Question: I am using generic Diabetes data,
'''
datGluBMIAge <- dat[, .(freq = sum(freq)), by=list(Glucose_cat, BMI_cat, Age_cat, Outcome_cat)]
datGluBMIAge<- datGluBMIAge[!(is.na(datGluBMIAge$Age_cat))]
datGluBMIAge<- datGluBMIAge[!(is.na(datGluBMIAge$Glucose_cat))]
datGluBMIAge<- datGluBMIAge[!(is.na(datGluBMIAge$BMI_cat))]
setnames(datGluBMIAge, old = c('Glucose_cat', 'Age_cat','Outcome_cat', 'BMI_cat'), new = c('Glucose', 'Age','Diabetes','BMI'))
ggplot(datGluBMIAge,aes(axis1= Diabetes, axis2=Glucose, axis3 = BMI, axis4 = Age, y = freq)) +
geom_alluvium(aes(fill=Diabetes),aes.bind=TRUE, reverse = FALSE, alpha=0.9) +
scale_fill_manual(labels = c("Negative", "Positive"), values = c("#0066BA", "#FF9400")) +
scale_x_discrete(limits = c("Diabetes", "Glucose","BMI", "Age"), expand = c(0, 0)) +
scale_y_continuous(labels = NULL, expand = c(0,0))+
theme(axis.text.x=element_text(margin = margin(t = 0, unit='pt')),
axis.title.x = element_text(vjust = 0),
panel.grid.major = element_blank(),
panel.grid.minor = element_blank(),
panel.background = element_blank(),
axis.line = element_blank(),
axis.ticks = element_blank(),
legend.position = "none")+
geom_stratum(alpha=1, reverse = FALSE) +
geom_text(stat="stratum", label.strata= TRUE, reverse = FALSE) +
ylab(NULL)+xlab(NULL) +
geom_vline(xintercept = 0)
'''
Above code produces this plot:

I have two question based on the above plot
1. there are various links going from Glucose="Normal" to BMI='30-35', how do i arrange them such a way that i see only one link going from Glucose="Normal" to BMI='30-35' and all the others
2. How can I change the color scheme between axis?for example if I want different colors between Glucose and BMI,and even different color between BMI and Age? How can I do it using the ggalluvial library?
any leads would be appreciated. Thank you for your time. Regards,Trupti
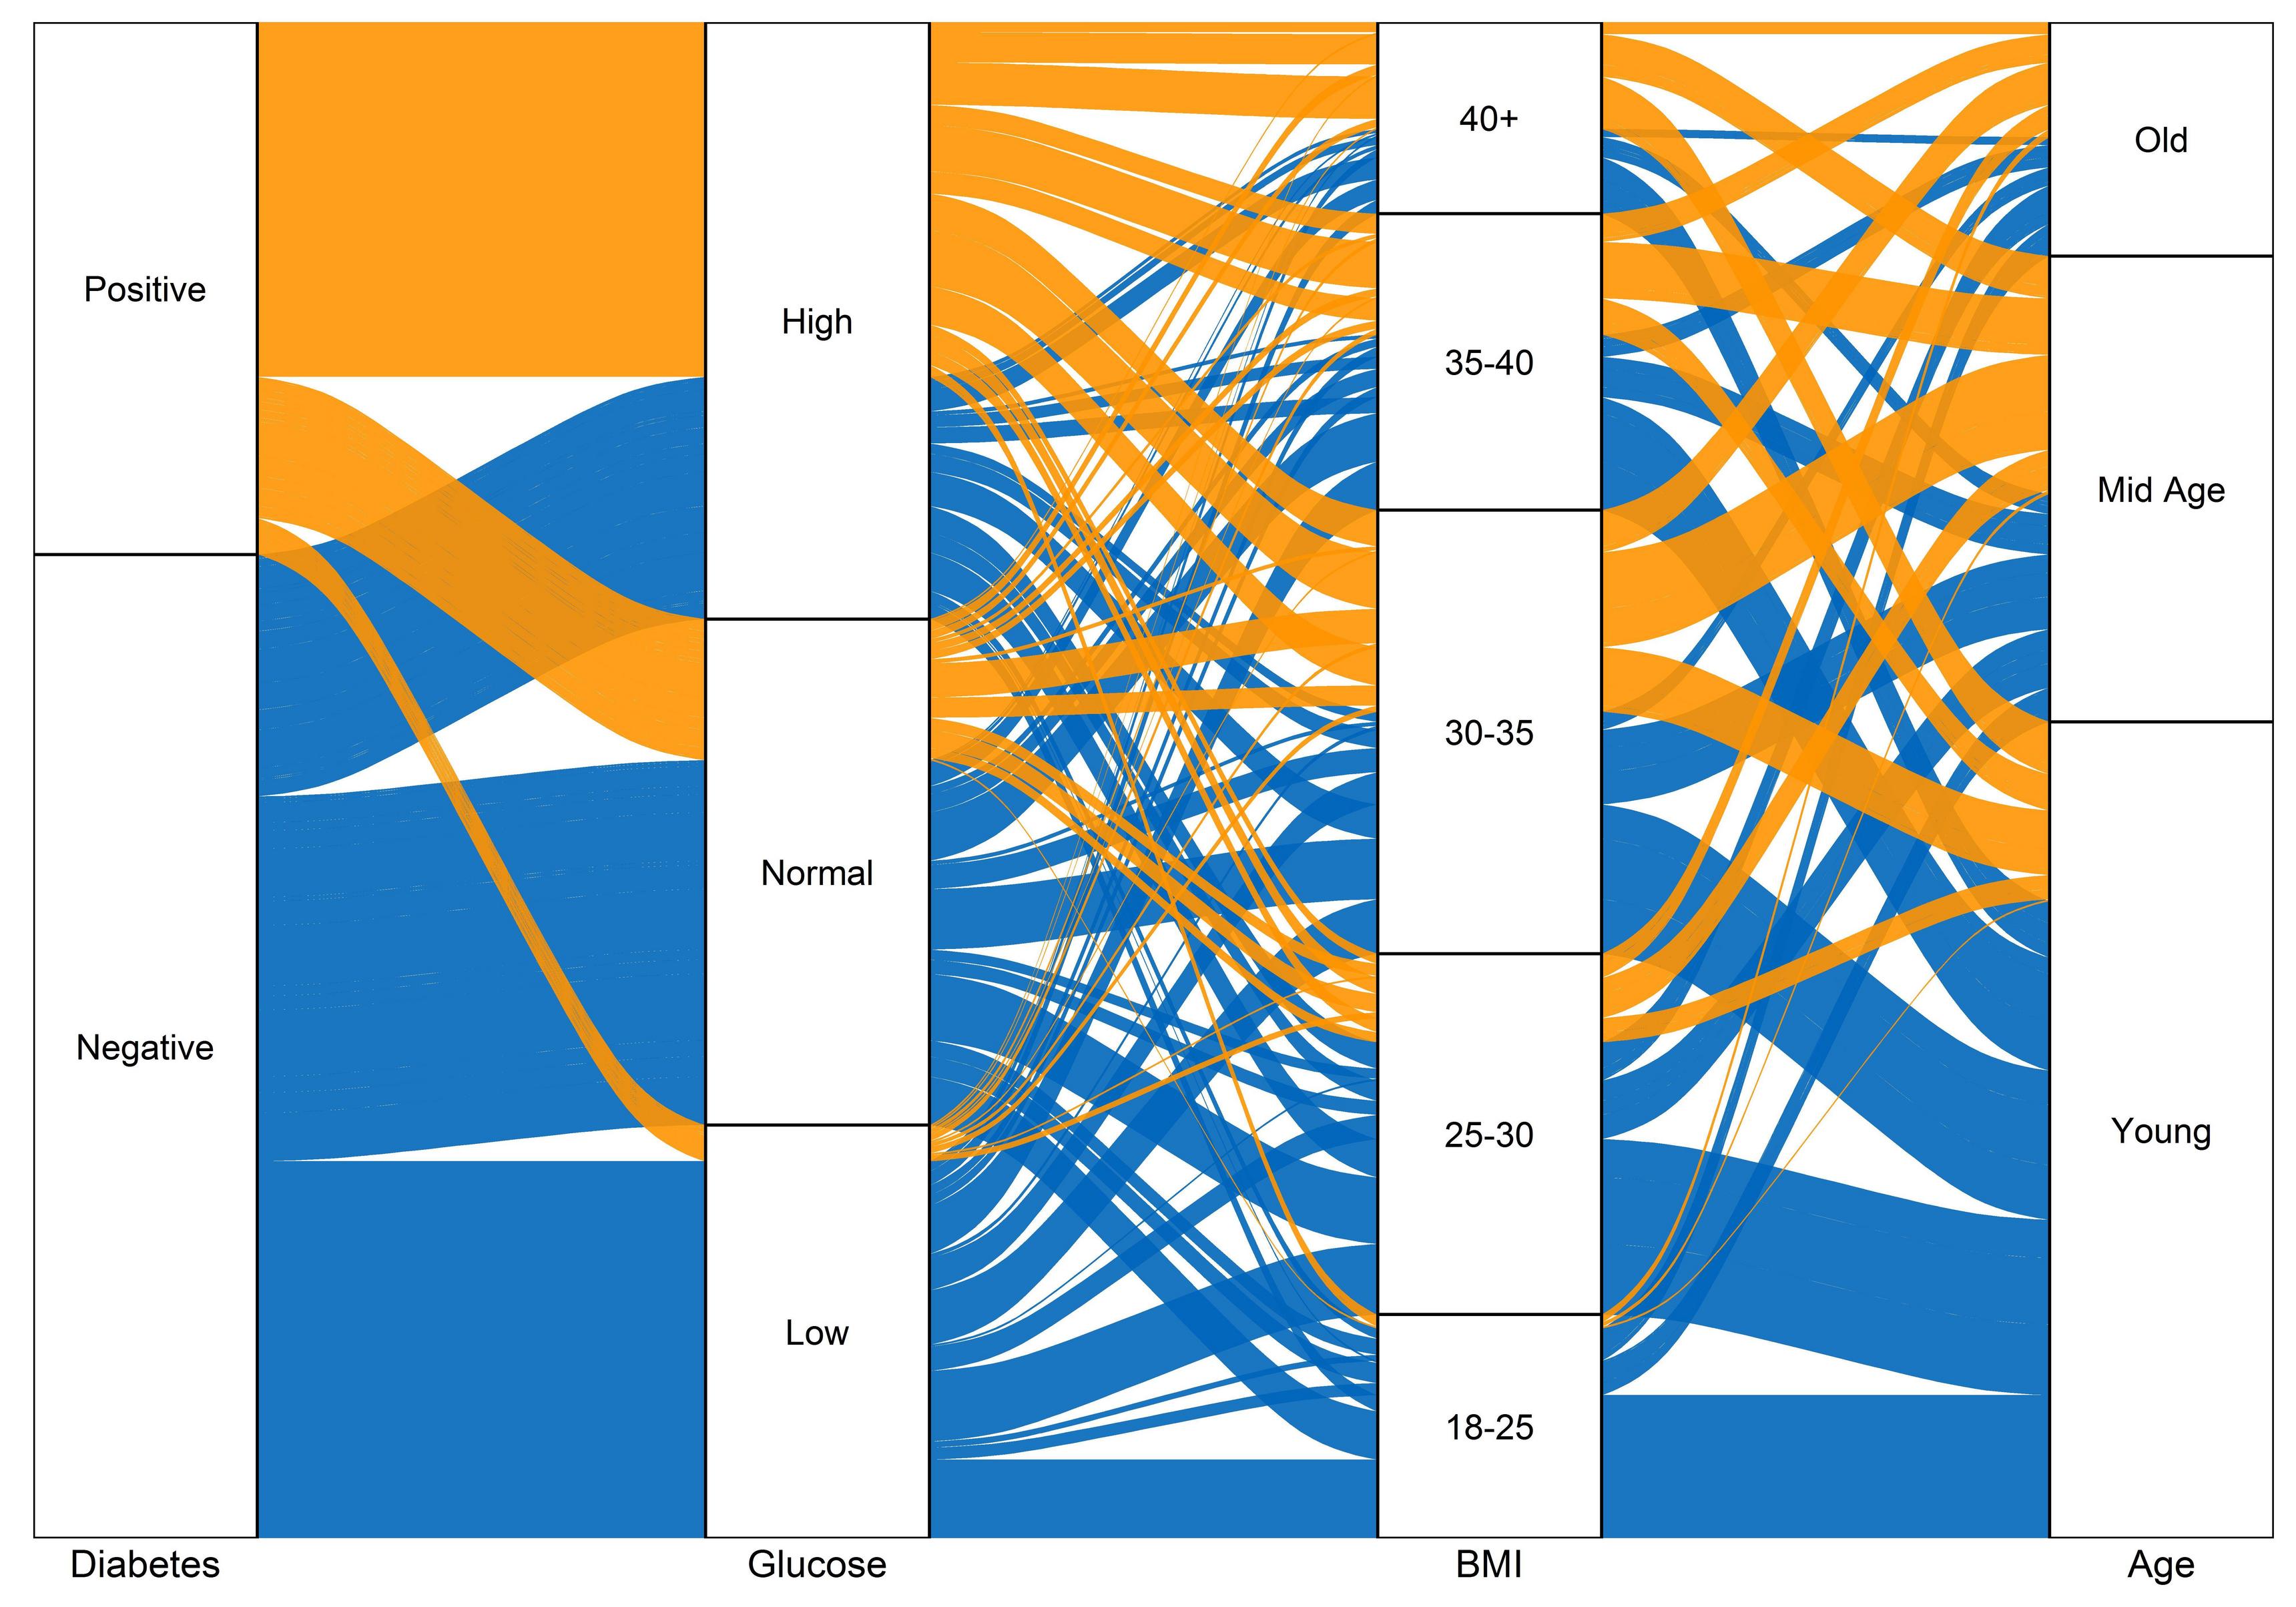
Answer: Since the strata are unique to each axis, you can change the color scheme for the flows between each pair of axes by first converting to long form and then using 'geom_flow(aes(fill = stratum))'. Here's an example derived from <URL>:
'''
ggplot(data = titanic_long,
aes(x = Demographic, stratum = stratum, alluvium = alluvium,
y = Freq, label = stratum)) +
geom_flow(aes(fill = stratum)) +
geom_stratum() + geom_text(stat = "stratum") +
theme_minimal() +
ggtitle("passengers on the maiden voyage of the Titanic",
"stratified by demographics and survival")
'''
<URL>
If, on the other hand, you have some strata that appear at multiple axes, you'll need to take the additional step of distinguishing these as separate factor levels. You can do this manually after converting to long form, or by setting 'discern = TRUE' in 'to_lodes_form()' when converting to long form.